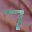
Label: 7